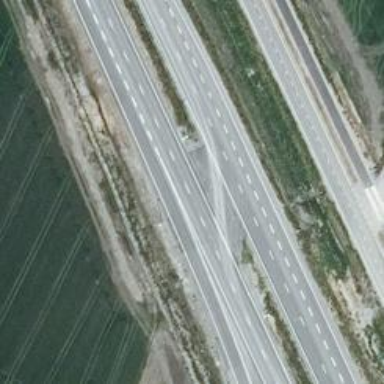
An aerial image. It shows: Asphalt trunk highway.